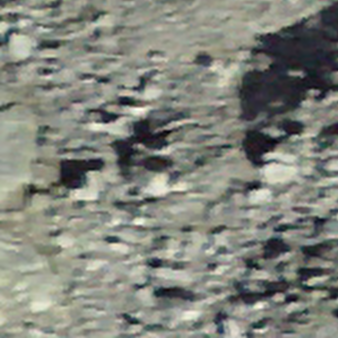
Label: other